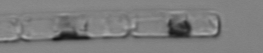
Label: Guinardia_delicatula